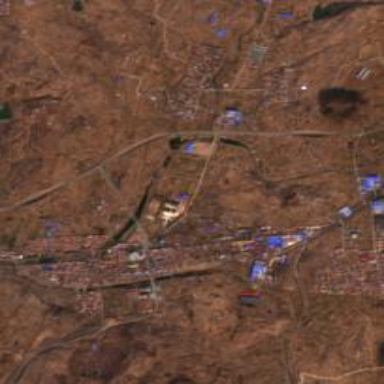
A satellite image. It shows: Township classified as town.